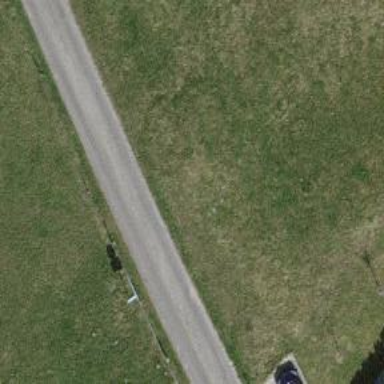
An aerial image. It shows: Well-maintained track road with grade 1 tracktype.